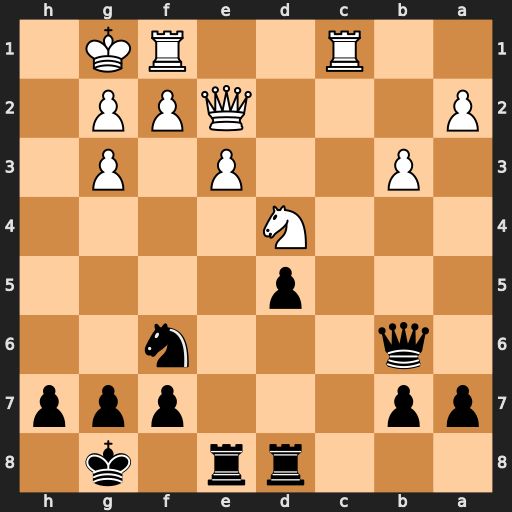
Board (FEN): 3rr1k1/pp3ppp/1q3n2/3p4/3N4/1P2P1P1/P3QPP1/2R2RK1
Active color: b
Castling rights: -
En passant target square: -
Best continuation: Qxd4 exd4 Rxe2